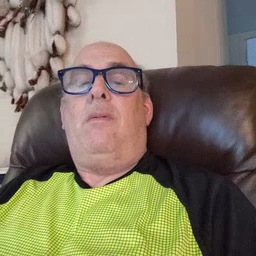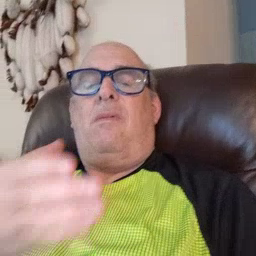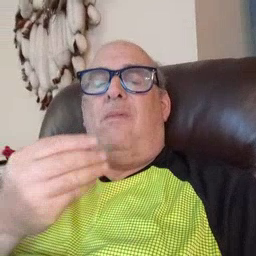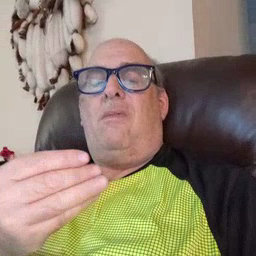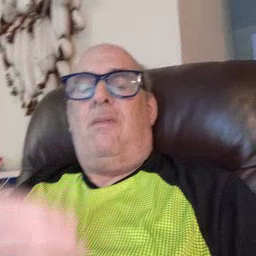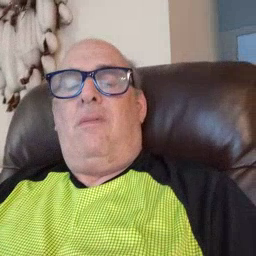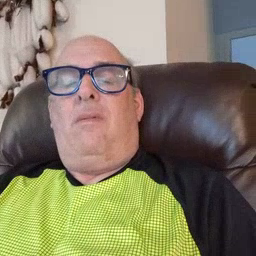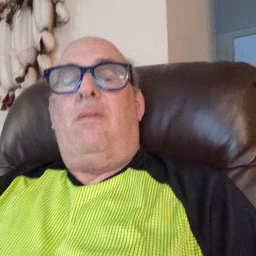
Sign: wet